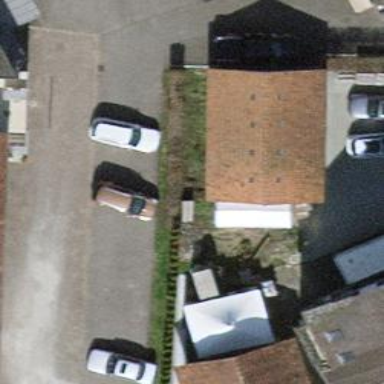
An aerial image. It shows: Group of garages.